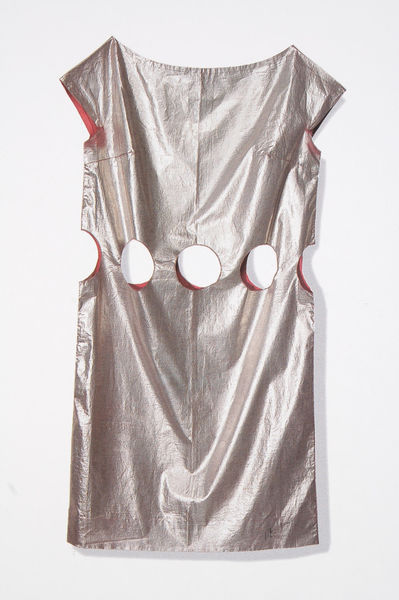
Titel: Abito da donna (Kleid)
Künstler: Lucio Fontana
Institution: unbekannt
Schlagwörter: blau, weiß, ausschnitt, frau, grau, kleid, rot, mode, falten, silber, ärmel, futter, stoff, abstrakt, modern, jugendstil, glanz, gerade, glänzend, stil, plastik, erotik, erotisch, foto, fotografie, futuristisch, schnitt, kreise, sommerkleid, löcher, leder, balu, innenfutter, käse, tunika, design, ärmellos, tüte, taile, tüt, abito, abnäher, alinie, enjour, hüftlöcher, knielang